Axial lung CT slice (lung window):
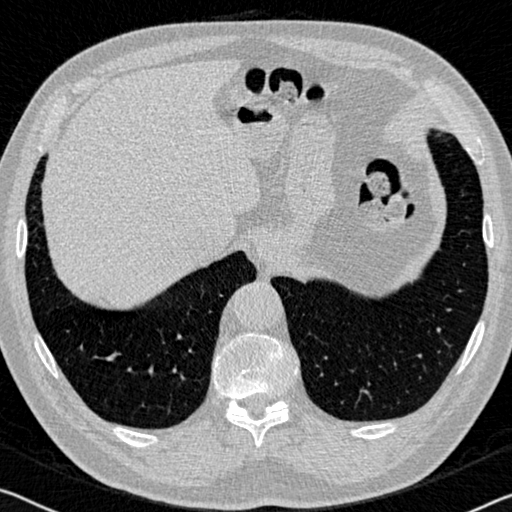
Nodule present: no